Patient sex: M
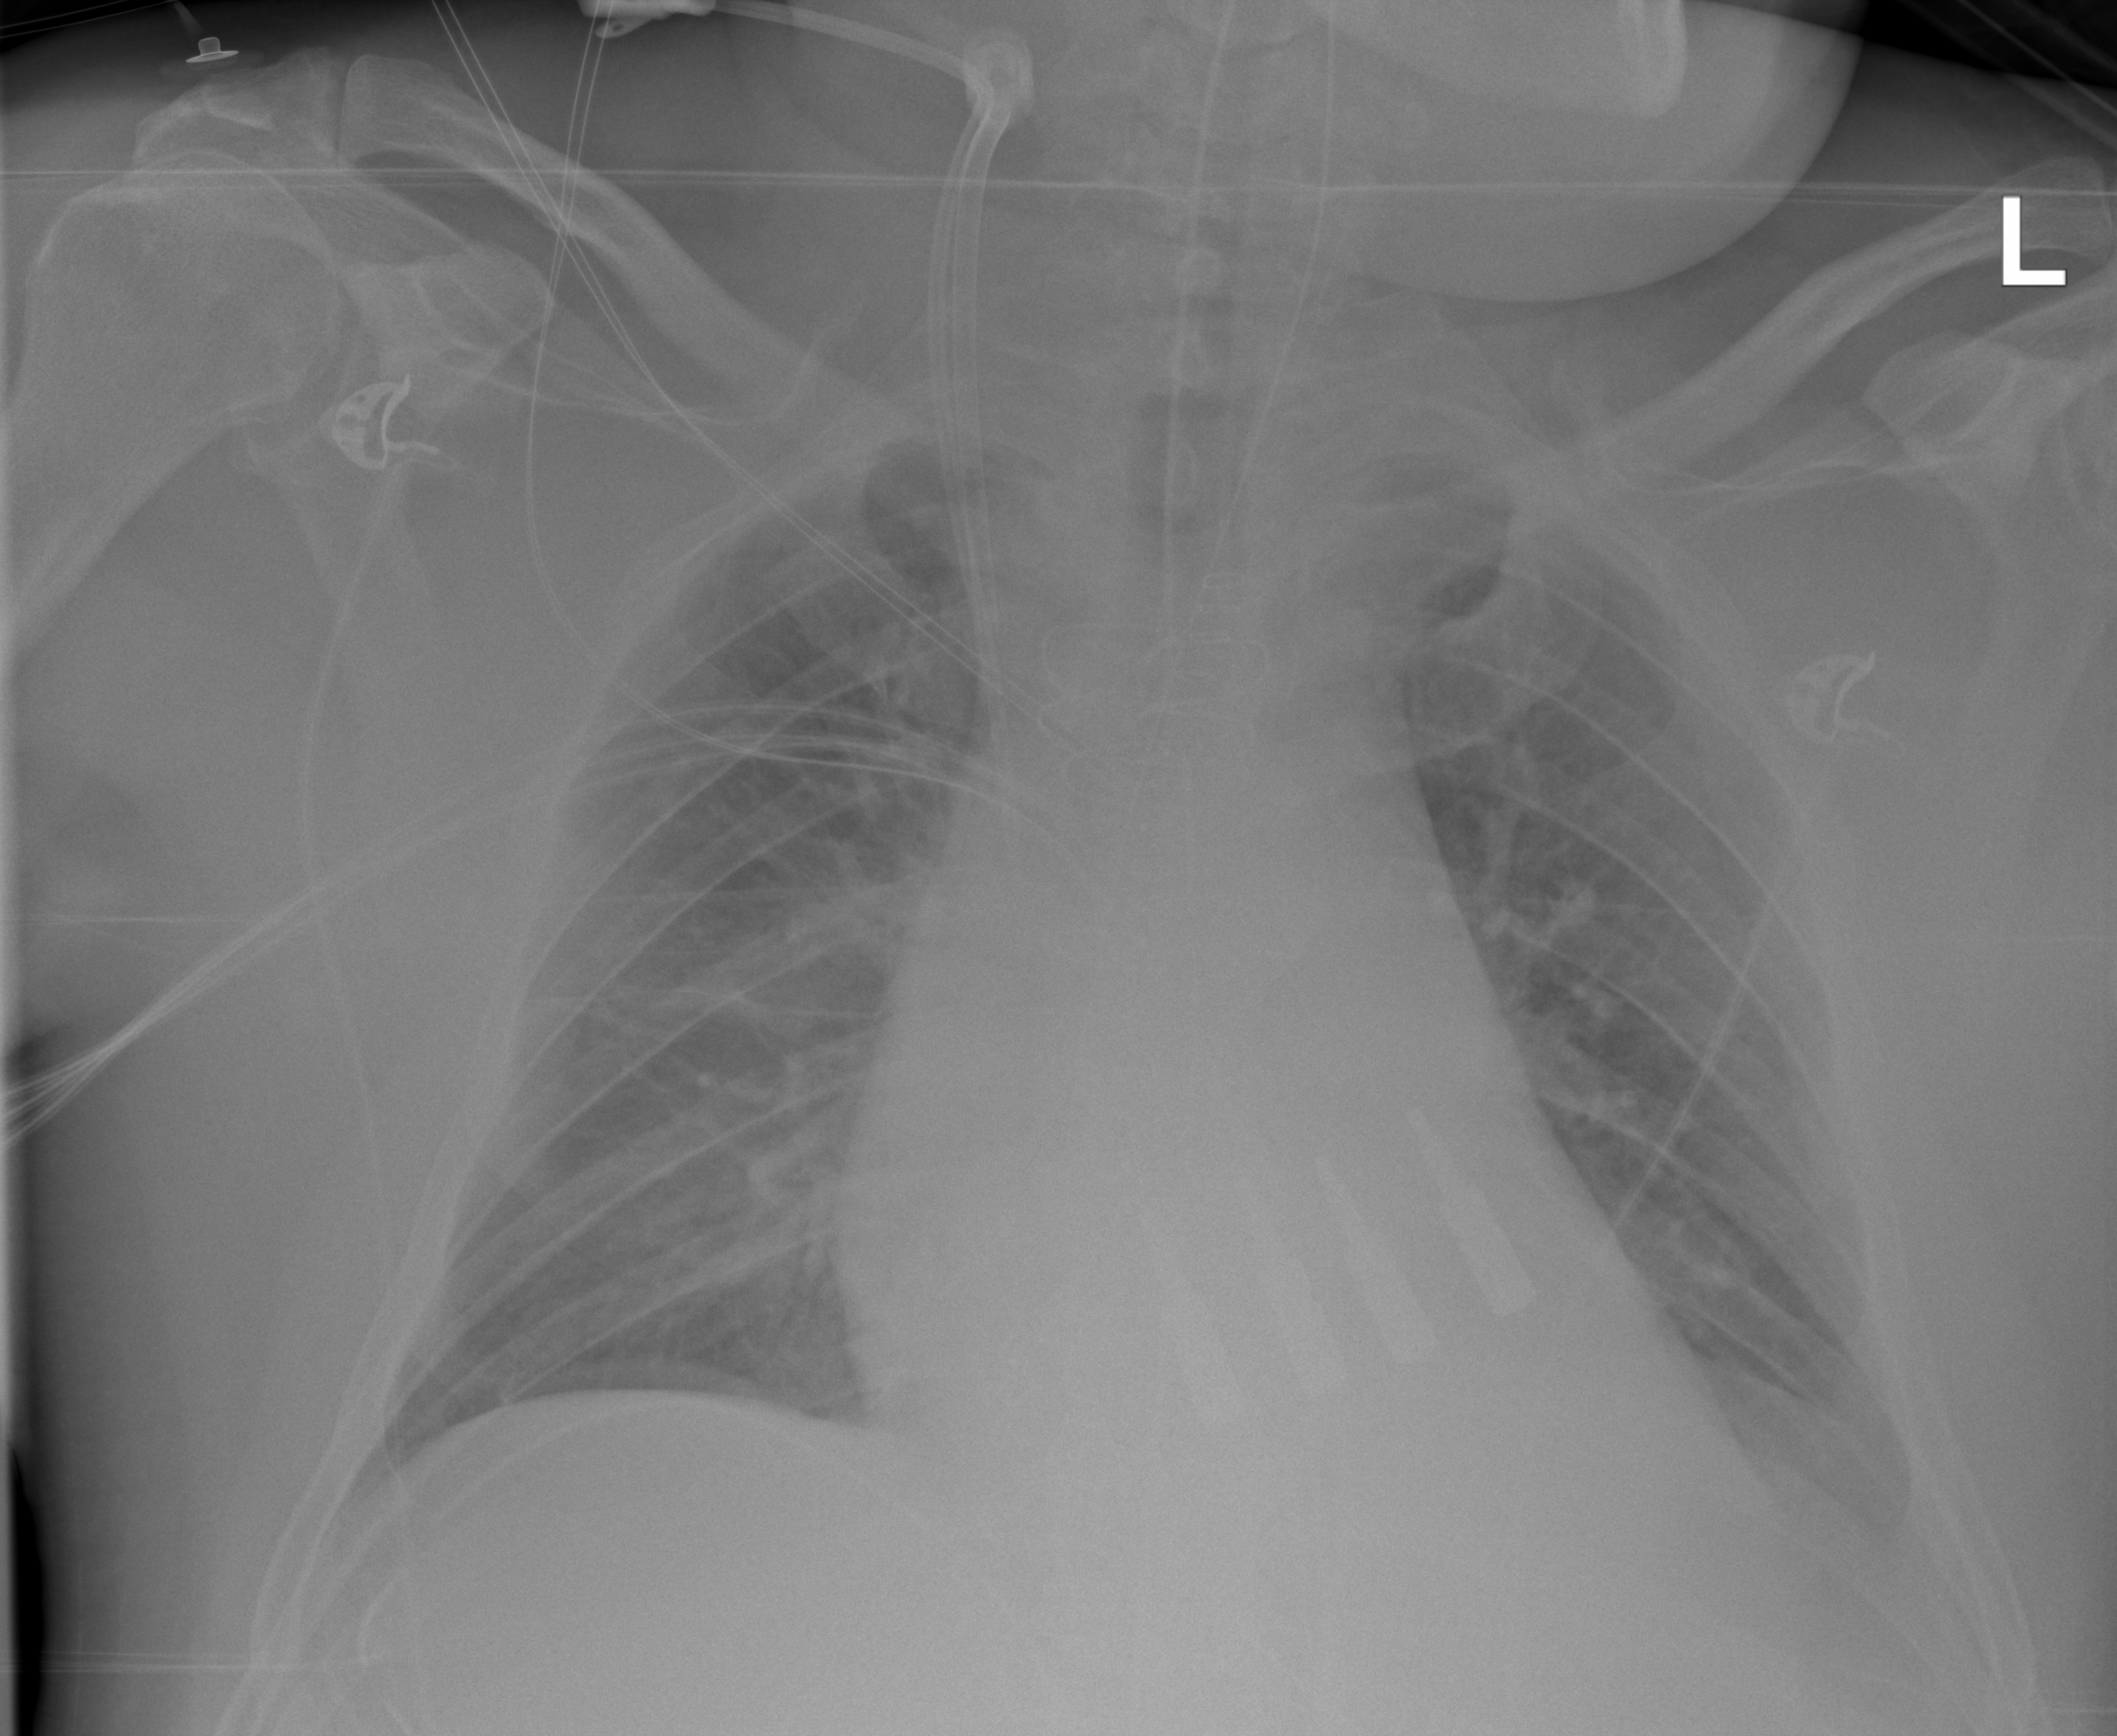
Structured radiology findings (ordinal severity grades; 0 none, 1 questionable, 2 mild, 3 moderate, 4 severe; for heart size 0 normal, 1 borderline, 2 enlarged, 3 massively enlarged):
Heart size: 2
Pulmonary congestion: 2
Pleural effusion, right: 0
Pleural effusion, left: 2
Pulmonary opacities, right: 0
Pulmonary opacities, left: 0
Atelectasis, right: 2
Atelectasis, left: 2